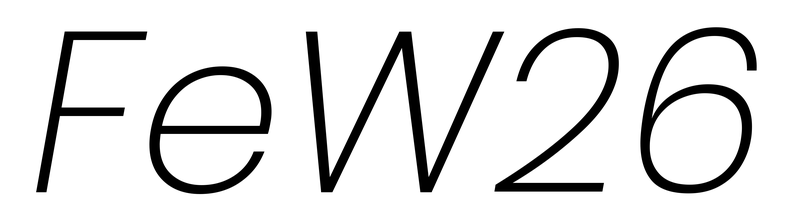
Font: Poppins-ExtraLightItalic